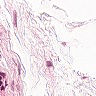
Metastatic tissue present: no